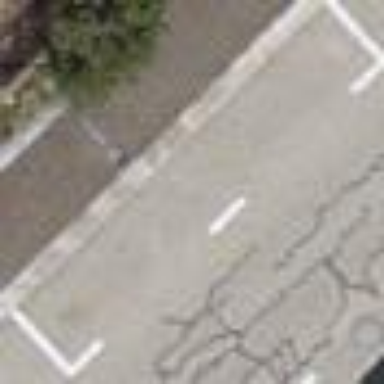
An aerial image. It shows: Street side parking area.